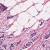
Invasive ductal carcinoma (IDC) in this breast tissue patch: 1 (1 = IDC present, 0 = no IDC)